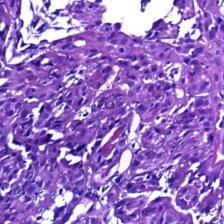
Diagnosis: OSCC